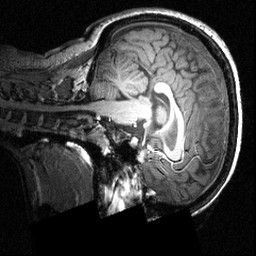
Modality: T1w
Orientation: sagittal
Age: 21
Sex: female
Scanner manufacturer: siemens
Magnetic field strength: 3.951 T
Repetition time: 1.5 s
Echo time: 0.00335 s